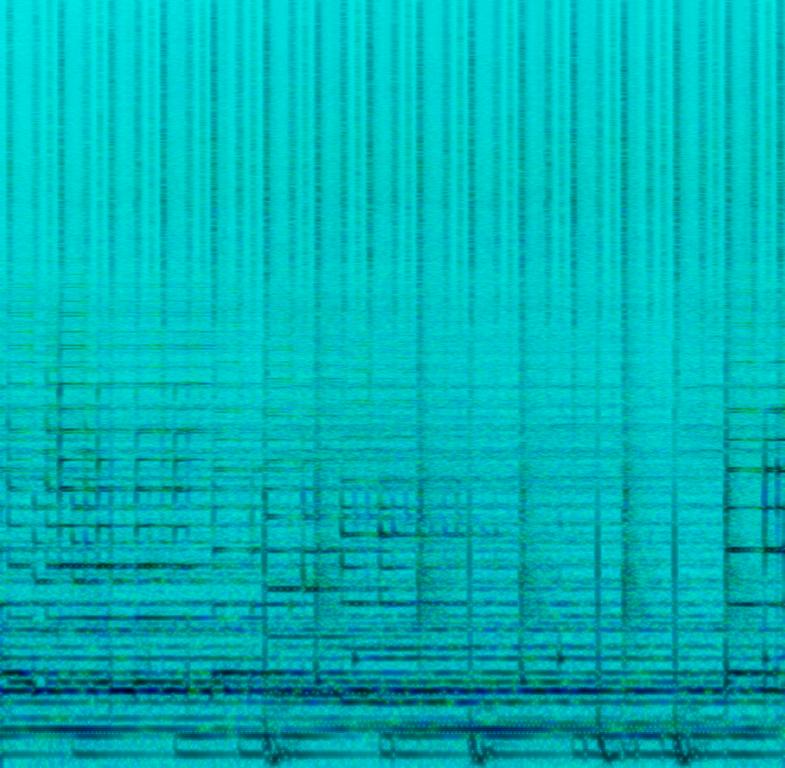
This is an electronic dance music piece. It is an instrumental piece. There is an ambient synth holding a note in the background while a melodic pad is playing the main tune. The rhythmic background consists of a medium tempo electronic drum beat. The atmosphere is danceable and trippy. This piece could be playing in the background at a nightclub or a dance club. It could also work well in the soundtrack of a sci-fi video game with a dystopian future setting.